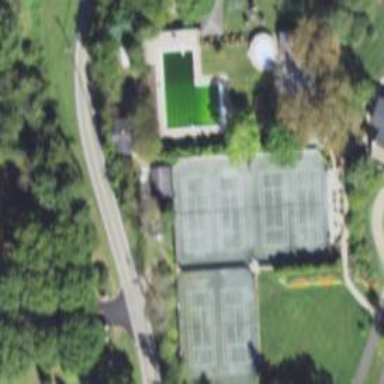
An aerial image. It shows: Paved tennis court in leisure land pitch.